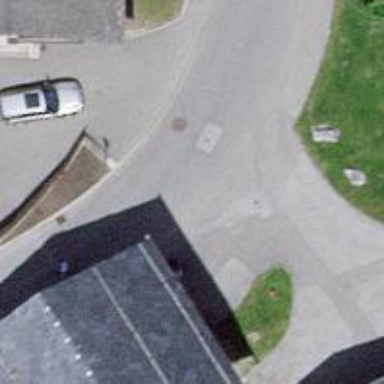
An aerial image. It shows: Asphalt road in residential area.